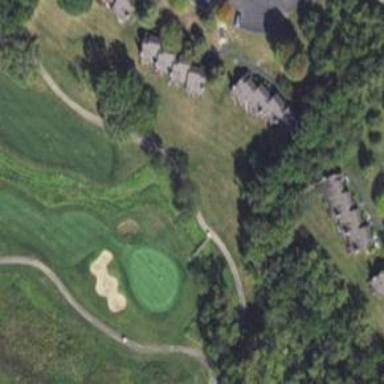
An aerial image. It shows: Path used for both walking and golf.